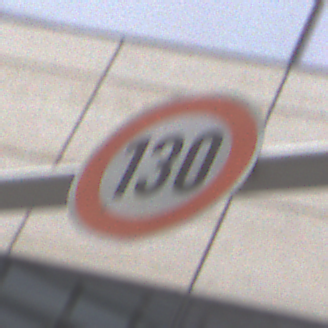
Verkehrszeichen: Geschwindigkeit130
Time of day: Midday
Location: Outdoor (Urban)
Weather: Overcast
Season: NotSpecified
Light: Natural